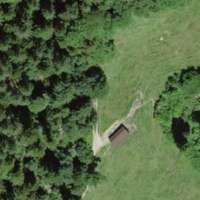
EUNIS habitat code: 43
Species observed at this site:
Juncus effusus